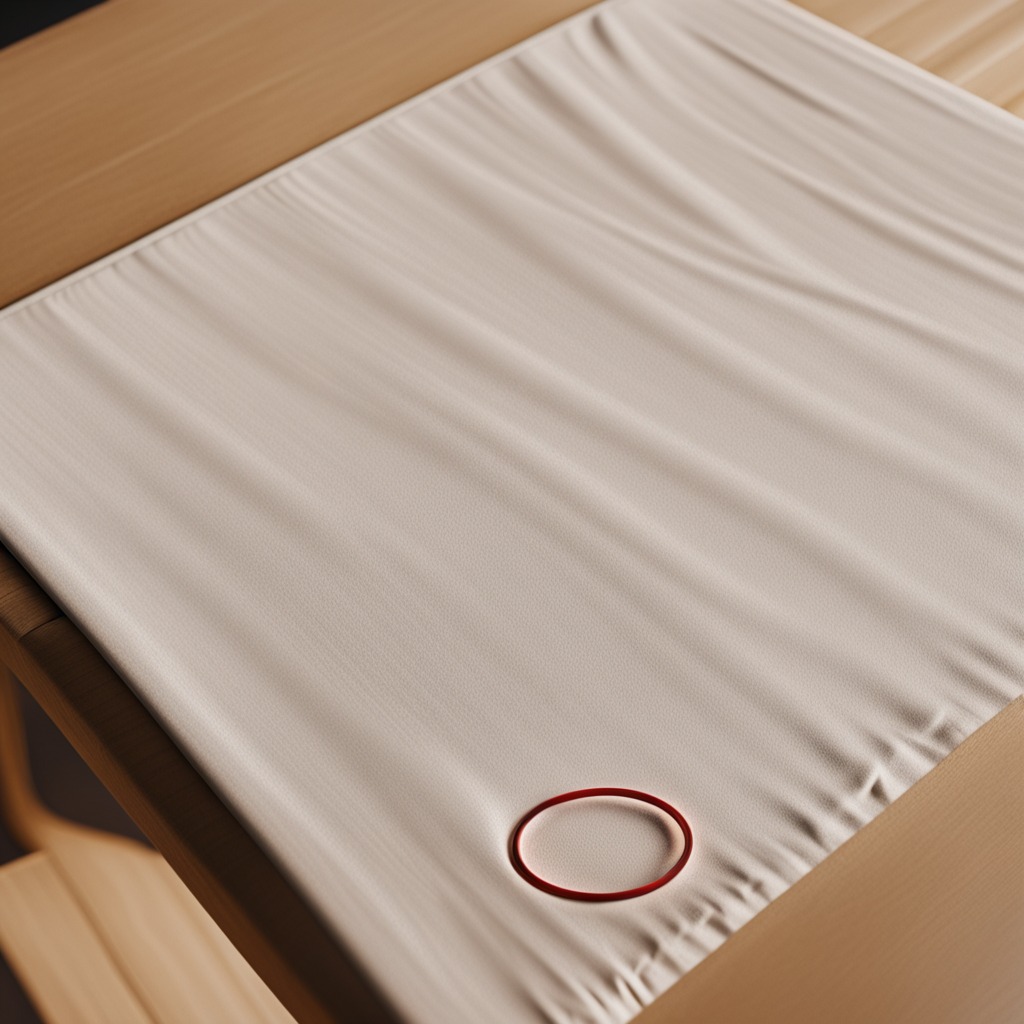
A rubber O-ring is lying on the wooden table.